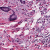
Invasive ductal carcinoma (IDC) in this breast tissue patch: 0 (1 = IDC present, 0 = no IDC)